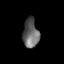
Tissue: skin
Cell type: Epithelial cells
Senescence score: 0.2526
Nuclear area (px): 449
Mean DAPI intensity: 100.481